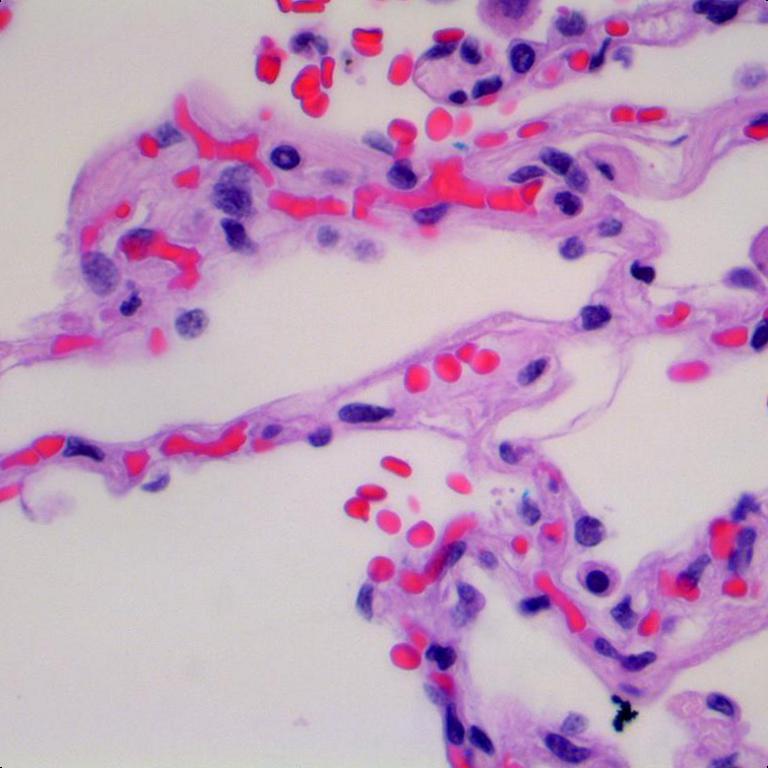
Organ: lung
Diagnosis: benign